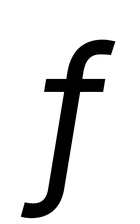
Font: Inter-Italic_Italic